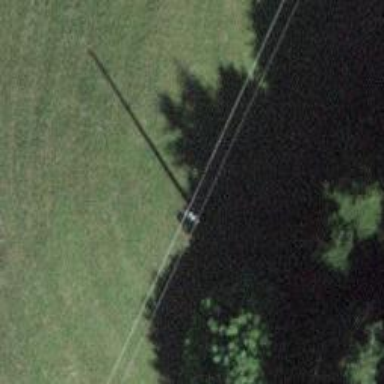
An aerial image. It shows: Minor power line.